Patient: sex M, age 31
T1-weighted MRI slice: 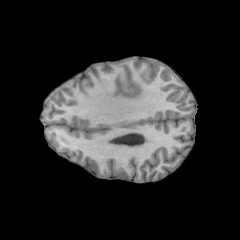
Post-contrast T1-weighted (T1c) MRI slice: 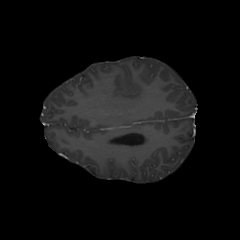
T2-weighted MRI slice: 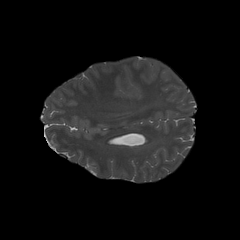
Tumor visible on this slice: no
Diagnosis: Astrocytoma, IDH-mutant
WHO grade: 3